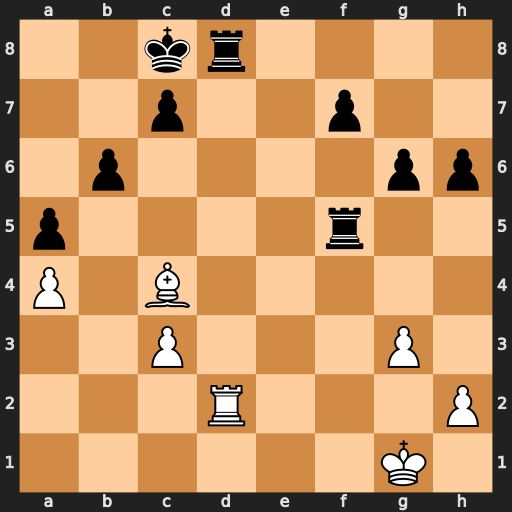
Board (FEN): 2kr4/2p2p2/1p4pp/p4r2/P1B5/2P3P1/3R3P/6K1
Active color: w
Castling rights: -
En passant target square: -
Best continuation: Ba6+ Kb8 Rxd8+